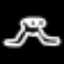
Label: frog